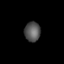
Tissue: lung
Cell type: Epithelial cells
Senescence score: 0.237
Nuclear area (px): 305
Mean DAPI intensity: 85.364